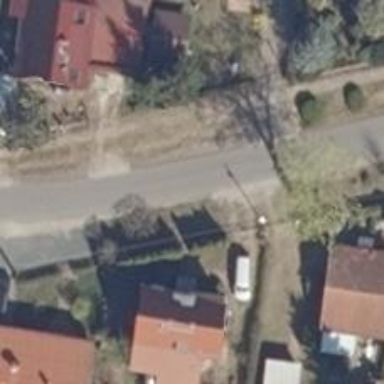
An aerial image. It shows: Asphalt road in residential area.